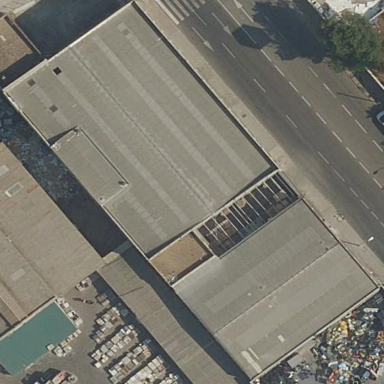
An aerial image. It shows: Industrial building.